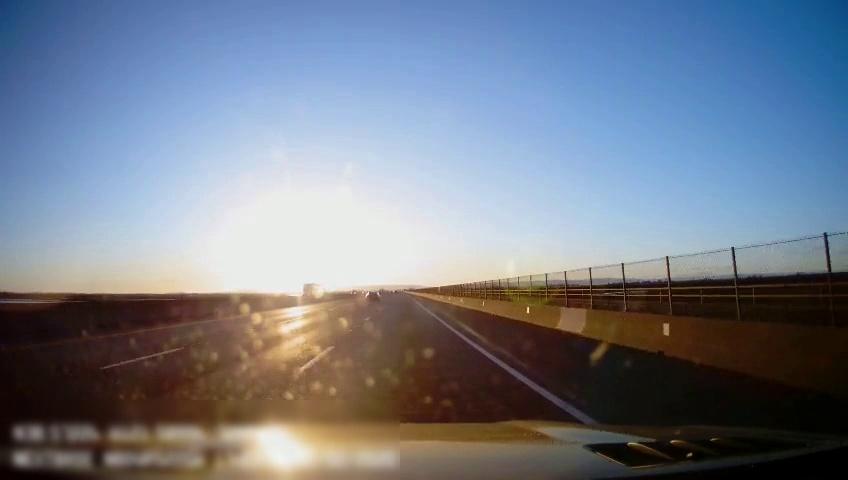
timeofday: Day
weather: Sunny
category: Drivable Space
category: Vehicles | Car
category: Vehicles | Truck
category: Lanes | Alternate Lane
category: Lanes | Current Lane
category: Lanes | Current Lane
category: Lanes | Alternate Lane